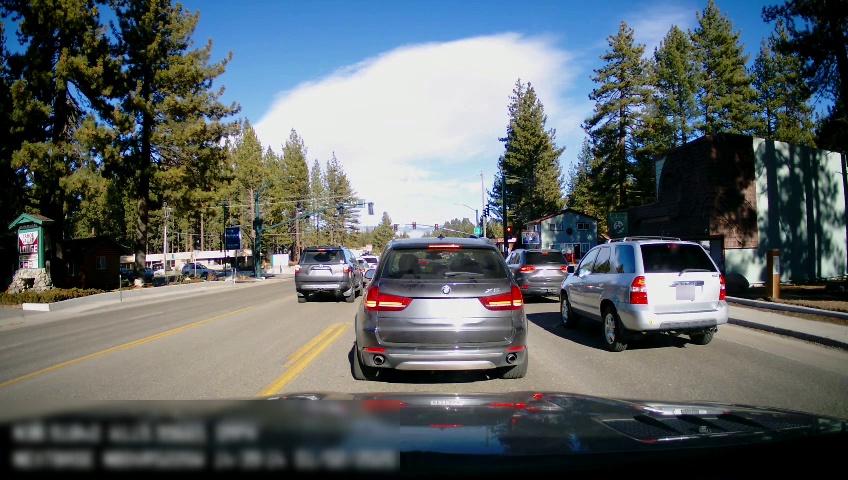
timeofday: Day
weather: Sunny
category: Drivable Space
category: Vehicles | SUV
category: Vehicles | Car
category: Vehicles | SUV
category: Vehicles | SUV
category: Vehicles | SUV
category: Vehicles | SUV
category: Vehicles | Car
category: Vehicles | SUV
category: Lanes | Opposite Lane
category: Lanes | Current Lane
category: Traffic | Lights
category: Traffic | Signs
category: Traffic | Lights
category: Traffic | Lights
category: Traffic | Lights